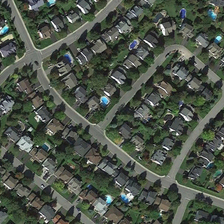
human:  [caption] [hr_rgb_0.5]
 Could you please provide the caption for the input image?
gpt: houses with grey roofs on both sides of the road .

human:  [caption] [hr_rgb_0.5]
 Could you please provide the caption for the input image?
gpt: houses with grey roofs on both sides of the road .

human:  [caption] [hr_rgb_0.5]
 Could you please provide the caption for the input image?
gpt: houses with grey roofs on both sides of the road .

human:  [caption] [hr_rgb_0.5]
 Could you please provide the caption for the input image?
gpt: houses with grey roofs on both sides of the road .

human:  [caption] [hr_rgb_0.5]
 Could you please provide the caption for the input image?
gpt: houses with grey roofs on both sides of the road .